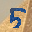
Label: 5